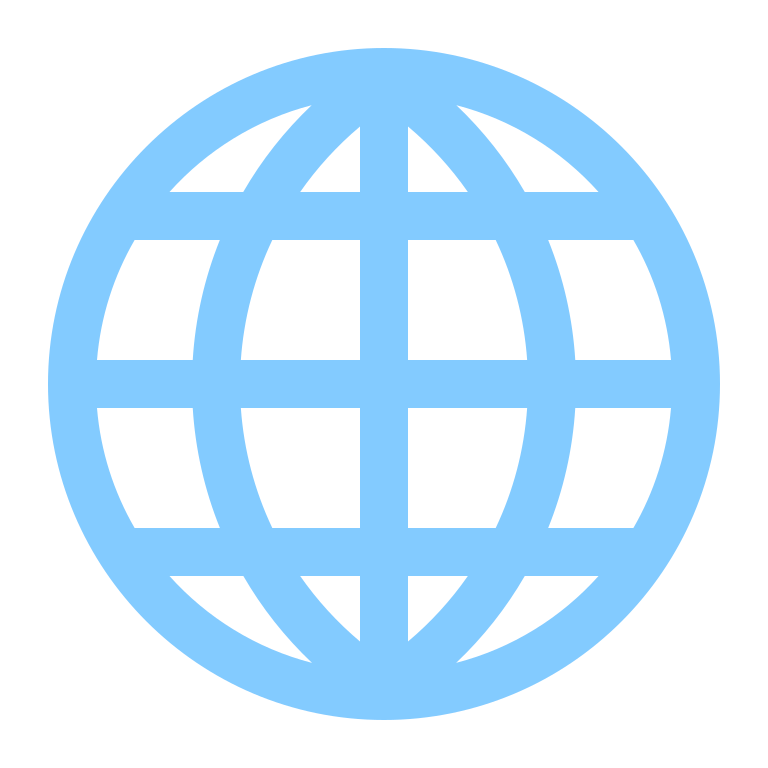
globe with meridians flat